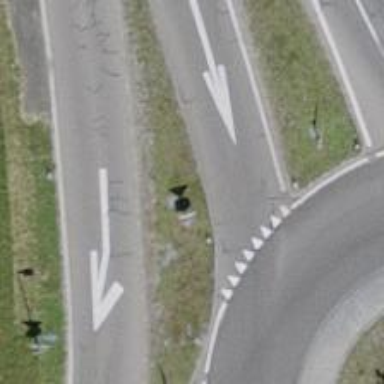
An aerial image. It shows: Road with "give way" sign.